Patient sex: M
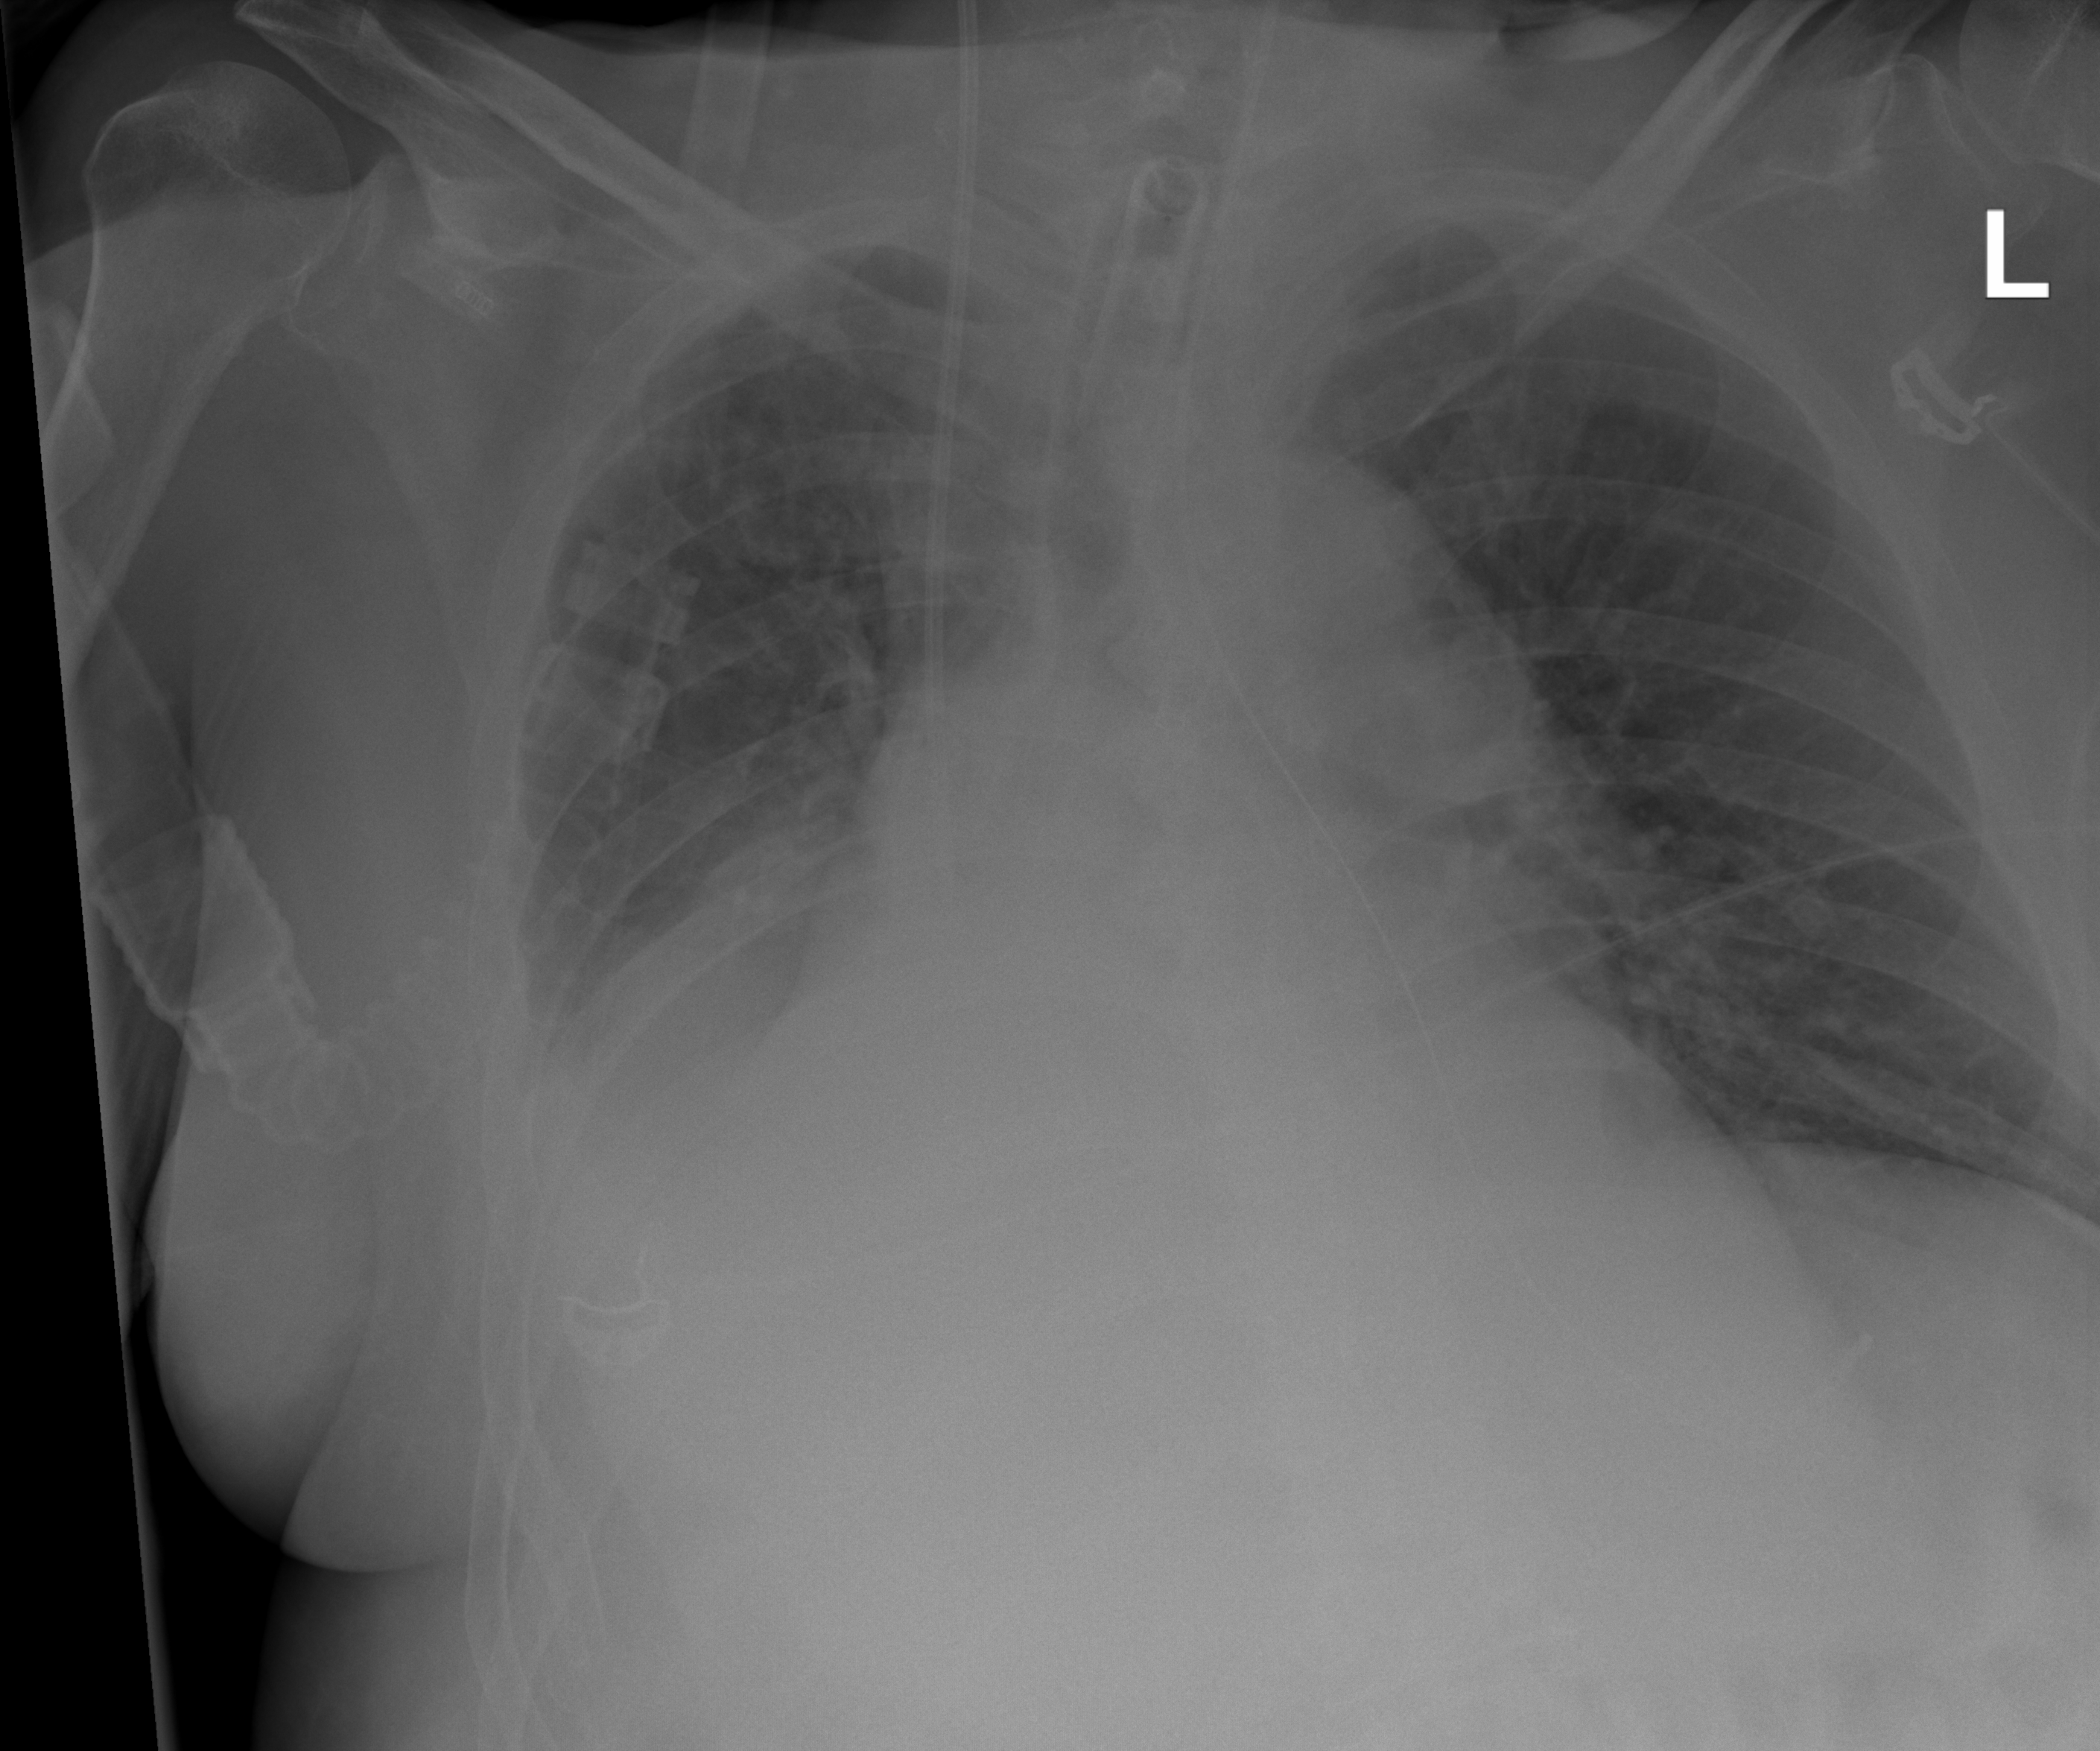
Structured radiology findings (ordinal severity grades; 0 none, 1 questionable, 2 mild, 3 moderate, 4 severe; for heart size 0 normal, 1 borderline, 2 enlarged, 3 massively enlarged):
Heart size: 2
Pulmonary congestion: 2
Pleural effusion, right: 2
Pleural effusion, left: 0
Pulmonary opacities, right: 0
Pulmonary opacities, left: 0
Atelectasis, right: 3
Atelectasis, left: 2